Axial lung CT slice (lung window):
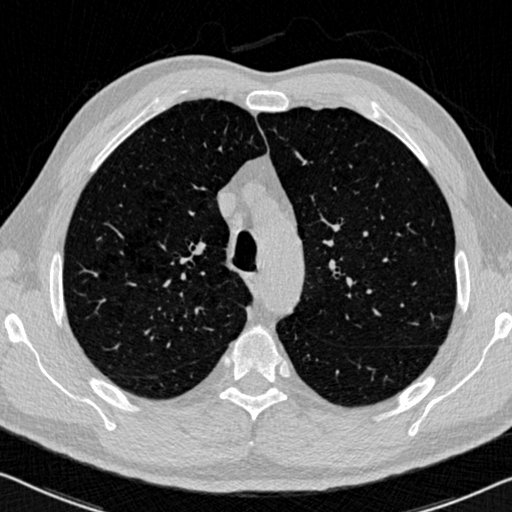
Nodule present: no